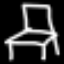
Label: chair